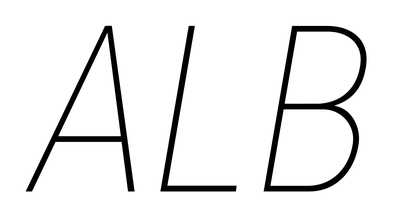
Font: Roboto-Italic_Condensed_Thin_Italic